Question: I have a fairly complicated report that I'm trying to edit. Below is a screenshot of the report:

I need to filter out all rows where "Number not in Groups" is n/a or 0, I've tried filtering out using the filter option in tablix properties, but it wont let me due to the error:
aggregate functions cannot be used in dataset filters.
Below is the code for the expression that makes up the field "Number not in Groups":
'''
=iif(sum(iif(left(Fields!crs_group.Value,1) = "G",1,0),"GrpCourse")=0,
"n/a",
sum(iif(Fields!crs_group.Value="Enrolled on Course",1,0)) - sum(iif(left(Fields!crs_group.Value,1) = "G",1,0)))
'''
I have also tried to filter out those rows in the SQL query but haven't had much luck. Below is my attempt at filtering out the rows in the query:
'''
SELECT
sub.course ,
sub.crs_group ,
m.m_reference ,
me.e_status ,
me.e_id ,
s.s_studentreference ,
p.p_forenames ,
p.p_surname ,
pcd.p_surname + ',' + pcd.p_forenames AS course_dir ,
ISNULL(COUNT(*) - SUM(CASE WHEN LEFT(crs_group, 1) = 'G' THEN 1
END), 1) AS NumberNotInGroups
FROM
msql.unitesnapshot.dbo.capd_moduleenrolment AS me
INNER JOIN msql.unitesnapshot.dbo.capd_module AS m
ON me.e_module = m.m_id
LEFT JOIN msql.unitesnapshot.dbo.capd_staff scd
ON m.m_modulesupervisor = scd.s_id
LEFT JOIN msql.unitesnapshot.dbo.capd_person pcd
ON scd.s_id = pcd.p_id
INNER JOIN msql.unitesnapshot.dbo.capd_student s
ON me.e_student = s.s_id
INNER JOIN msql.unitesnapshot.dbo.capd_person p
ON s.s_id = p.p_id
INNER JOIN (
SELECT
m.m_id ,
CASE WHEN m.m_reference NOT LIKE '%G_'
THEN m.m_reference
ELSE LEFT(m.m_reference,
CHARINDEX('G', m.m_reference) - 1)
END AS course ,
CASE WHEN m.m_reference NOT LIKE '%G_'
THEN 'Enrolled on Course'
ELSE RIGHT(m.m_reference, 2)
END AS crs_group
FROM
unitesnapshot.dbo.capd_module m
) sub
ON sub.m_id = me.e_module
WHERE
me.e_status = 'A'
AND LEFT(m.m_reference, 2) = '12'
AND SUBSTRING(m.m_reference, 7, 2) IN ( 'VF', 'AB', 'FB' )
GROUP BY
sub.course ,
sub.crs_group ,
m.m_reference ,
me.e_status ,
me.e_id ,
s.s_studentreference ,
p.p_forenames ,
p.p_surname ,
pcd.p_surname + ',' + pcd.p_forenames
HAVING
COUNT(*) - SUM(CASE WHEN LEFT(crs_group, 1) = 'G' THEN 1
ELSE 0
END) <> 0
ORDER BY
p.p_surname ,
p.p_forenames
'''
However this doesn't work because it includes rows that would have the n/a value in the report. A group is defined by a course code that ends in G_, however some course's don't have groups so these appear as 'n/a'.
Sorry if none of this makes sense, I just really need some help with it.
Thanks
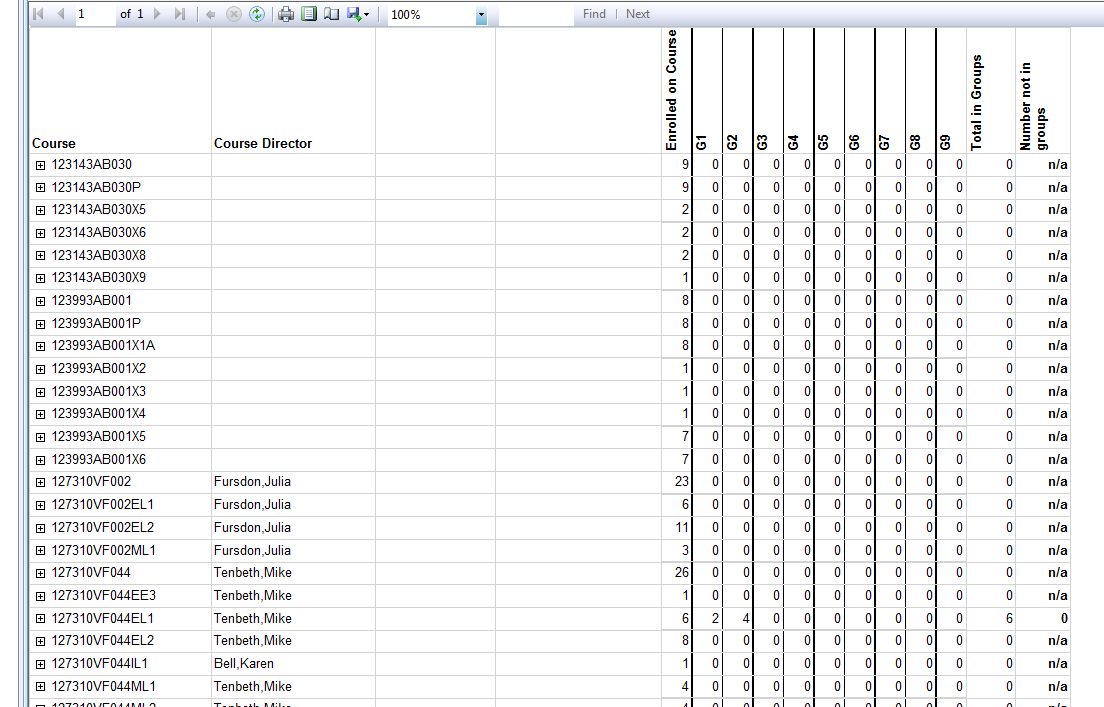
Answer: I haven't entirely understood your query, but seems like you could do this in the query with a Common Table Expression (CTE):
'''
;
WITH
CourseIsGroupCourse
AS
(
SELECT
m.m_id ,
CASE WHEN m.m_reference NOT LIKE '%G_'
THEN m.m_reference
ELSE LEFT(m.m_reference,
CHARINDEX('G', m.m_reference) - 1)
END AS course ,
SUM(...[Something I haven't figured out yet...]) as IsGroupCourse
FROM
unitesnapshot.dbo.capd_module m
GROUP BY
m.m_id,
CASE WHEN m.m_reference NOT LIKE '%G_'
THEN m.m_reference
ELSE LEFT(m.m_reference,
CHARINDEX('G', m.m_reference) - 1)
END
)
[Now back to your big query...]
SELECT
sub.course ,
sub.crs_group ,
m.m_reference ,
...
FROM
msql.unitesnapshot.dbo.capd_moduleenrolment AS me
INNER JOIN msql.unitesnapshot.dbo.capd_module AS m
ON me.e_module = m.m_id
LEFT JOIN
...
WHERE
me.e_status = 'A'
AND LEFT(m.m_reference, 2) = '12'
AND SUBSTRING(m.m_reference, 7, 2) IN ( 'VF', 'AB', 'FB' )
-- Here's the key bit...
AND sub.course in (SELECT course FROM CourseIsGroupCourse where IsGroupCourse = 1)
'''
(When struggling with a SQL problem, I find it often helps to name tables with more descriptive names, then you can start to see what you've got where, and piece things together appropriately.)